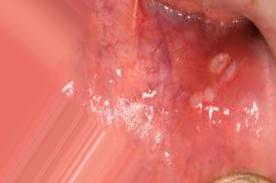
Condition: Mouth Ulcer